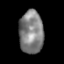
Tissue: prostate
Cell type: Epithelial cells
Senescence score: 0.2405
Nuclear area (px): 1021
Mean DAPI intensity: 128.776